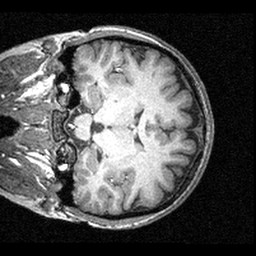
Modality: T1w
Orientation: coronal
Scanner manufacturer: siemens
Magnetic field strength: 3 T
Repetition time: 1.57 s
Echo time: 0.00304 s